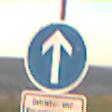
Verkehrszeichen: VorgeschriebeneFahrtrichtungGeradeaus
Zusatzzeichen unten: BesondereFahrzeugeUndTransportgueter9
Umgebung: Outdoor, Nature
Tageszeit: SunriseSunset
Wetter: PartlyCloudy
Licht: Natural
Jahreszeit: NotSpecified
Kontrast: HighContrast